Question: I am studying React and I tried to use an API from breaking bad that gives me an object with id, name, img and other things. I can already see the object with console.log but I can't render specific parts of it in my page.
This is how the object appear:
'''
0: {char_id: 3, name: "Skyler White", birthday: "08-11-1970", occupation: Array(4), img: "https://s-i.huffpost.com/gen/<PHONE>/images/o-ANNA-GUNN-facebook.jpg", ...}
'''
My code:
'''
import '../styles/App.css'
import React, { useState, useEffect } from 'react'
export default ({ match }) => {
useEffect(() => {
personData();
console.log(match)
}, []);
const [person, setPerson] = useState({});
const personData = async () => {
const personData = await fetch(
'https://www.breakingbadapi.com/api/characters/${
match.params.id
}'
);
const person = await personData.json();
setPerson(person)
console.log(person)
}
return (
<div>
<h2>{person.name || "Char name"}</h2>
<img src={person.img} alt="Char img" />
</div>
)
}
'''

Also, I have this warning in my console:
'''
React Hook useEffect has missing dependencies: 'match' and 'personData'. Either include them or remove the dependency array react-hooks/exhaustive-deps
'''
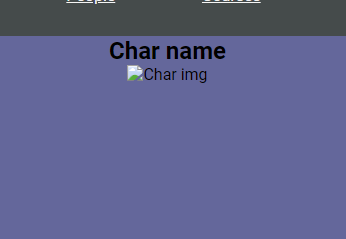
Answer: After console logging your code I found, you are getting a response as array of objects. But in view trying to access as object.
'''
import "./styles.css";
export default function App() {
const [person, setPerson] = useState({});
const match = {
params: {
id: 1
}
};
useEffect(() => {
personData();
console.log(match);
}, []);
const personData = async () => {
const personData = await fetch(
'https://www.breakingbadapi.com/api/characters/${match.params.id}'
);
const person = await personData.json();
setPerson(person);
console.log(person);
};
return (
<div>
<h2>{person[0].name || "Char name"}</h2>
<img
src={person[0].img}
alt="Char img"
style={{ width: 100, height: 100 }}
/>
</div>
);
}
'''